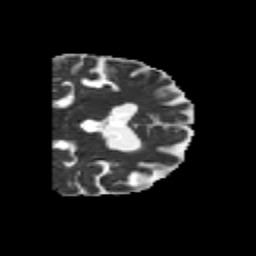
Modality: MD
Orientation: coronal
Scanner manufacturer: siemens
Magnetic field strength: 3 T
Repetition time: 6.8 s
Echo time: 0.093 s